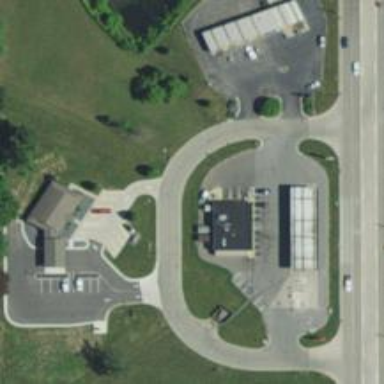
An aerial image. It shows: Convenience shop.